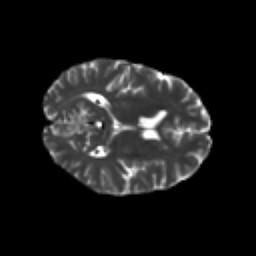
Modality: T2w
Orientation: axial
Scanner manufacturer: ge
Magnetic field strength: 3 T
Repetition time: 8.8 s
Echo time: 0.085 s